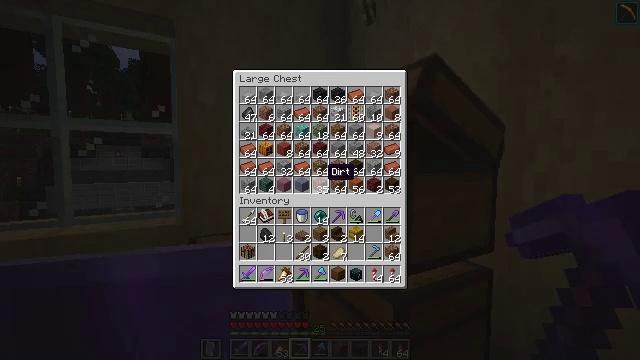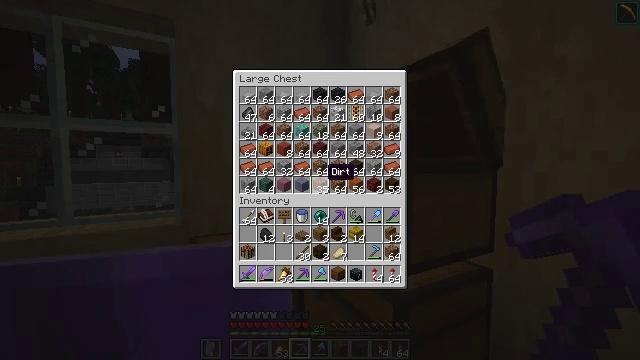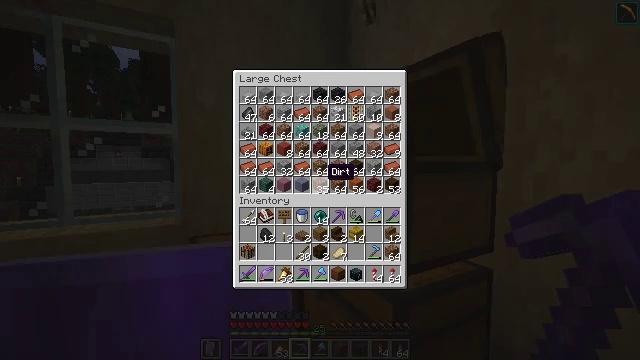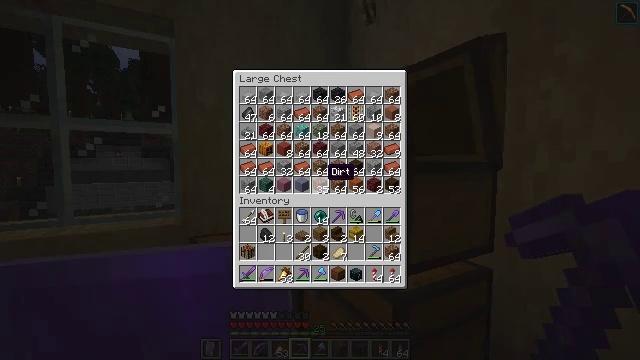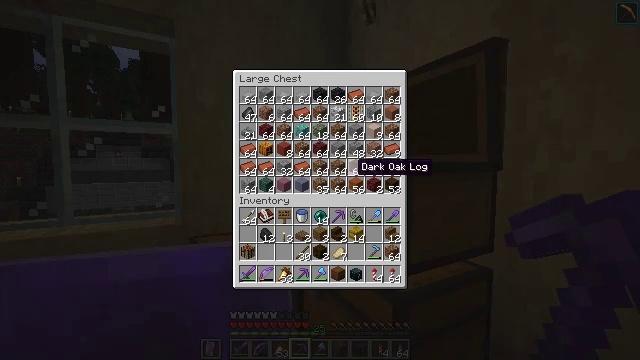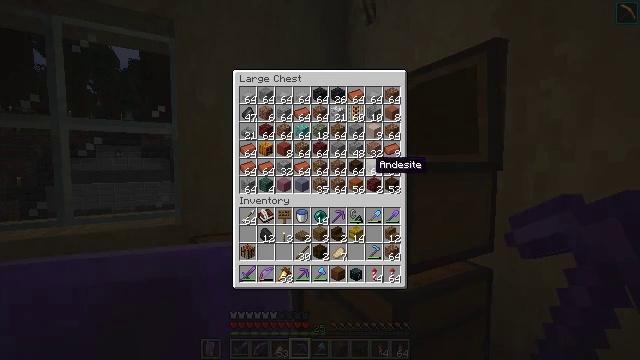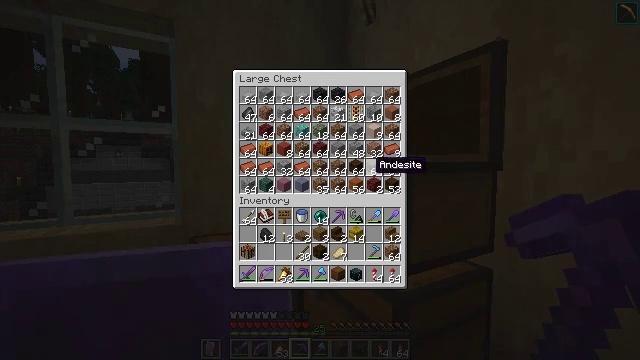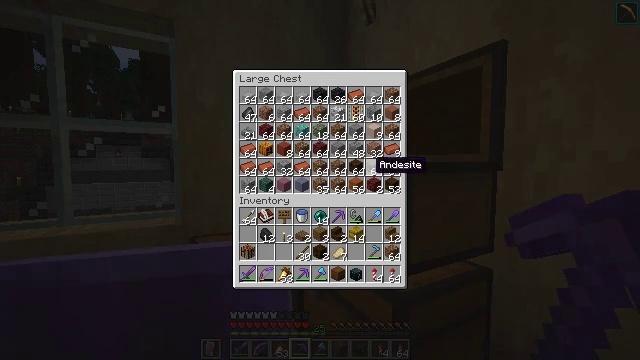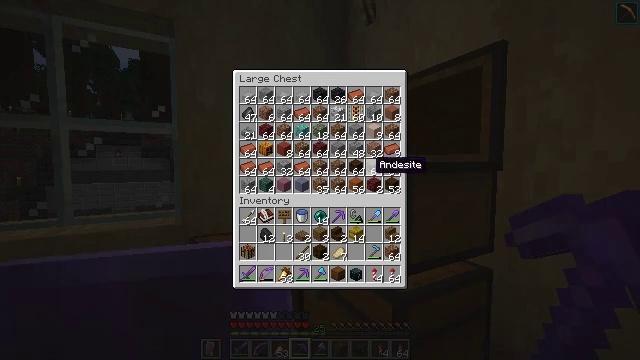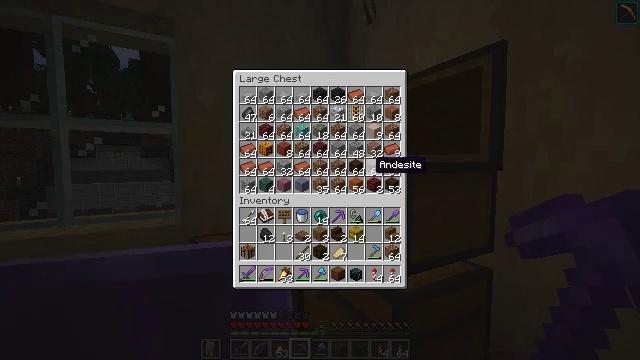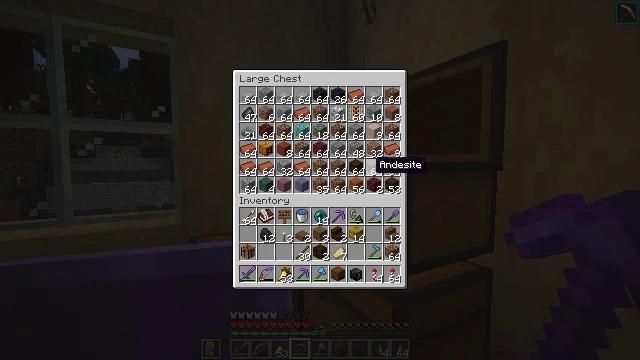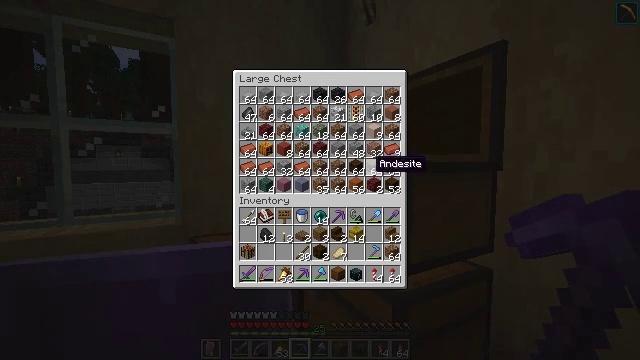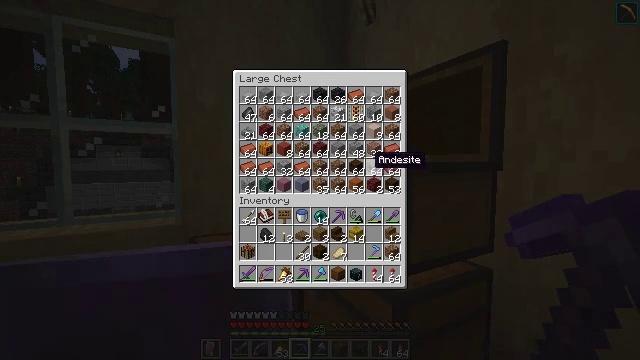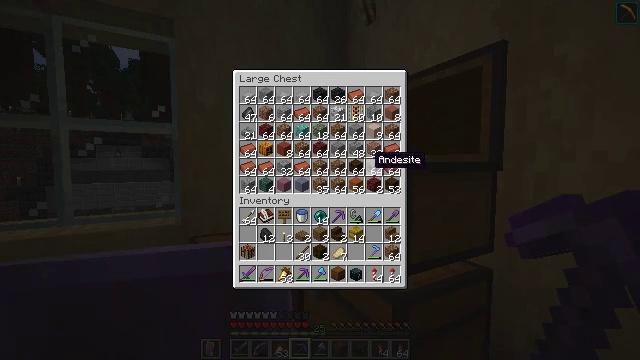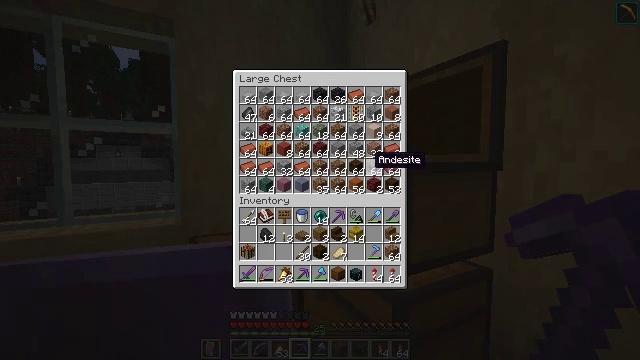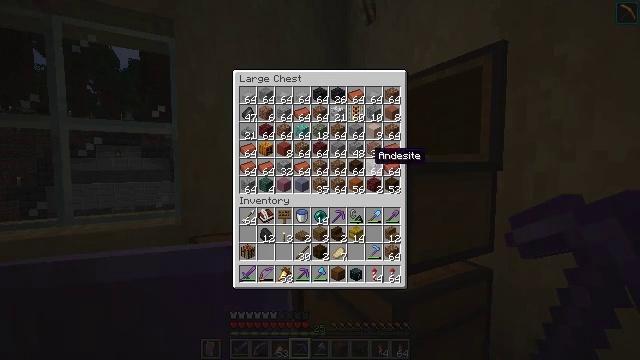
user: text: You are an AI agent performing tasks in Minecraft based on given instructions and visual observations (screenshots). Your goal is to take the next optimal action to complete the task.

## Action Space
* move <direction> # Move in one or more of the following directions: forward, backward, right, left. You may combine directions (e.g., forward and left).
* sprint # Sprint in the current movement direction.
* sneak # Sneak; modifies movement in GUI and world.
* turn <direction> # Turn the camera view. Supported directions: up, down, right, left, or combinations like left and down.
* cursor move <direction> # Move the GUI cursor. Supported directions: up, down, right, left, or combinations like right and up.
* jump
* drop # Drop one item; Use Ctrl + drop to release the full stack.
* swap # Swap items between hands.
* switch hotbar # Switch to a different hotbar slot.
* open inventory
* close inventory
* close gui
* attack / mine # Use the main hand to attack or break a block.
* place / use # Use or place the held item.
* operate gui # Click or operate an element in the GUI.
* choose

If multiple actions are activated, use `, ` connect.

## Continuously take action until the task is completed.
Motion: motion action
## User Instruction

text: Place dirt and gravel on the crafting grid to craft coarse dirt.
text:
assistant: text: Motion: no_op
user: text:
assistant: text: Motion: no_op
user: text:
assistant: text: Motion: no_op
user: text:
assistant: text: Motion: cursor move right
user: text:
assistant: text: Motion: cursor move right
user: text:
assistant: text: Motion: no_op
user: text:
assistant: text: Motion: no_op
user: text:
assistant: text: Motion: no_op
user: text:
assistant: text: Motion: no_op
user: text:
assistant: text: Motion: no_op
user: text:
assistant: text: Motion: no_op
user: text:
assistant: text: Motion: no_op
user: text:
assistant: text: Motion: no_op
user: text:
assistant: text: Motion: no_op
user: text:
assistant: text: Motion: no_op
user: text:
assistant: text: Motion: no_op
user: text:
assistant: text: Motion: no_op
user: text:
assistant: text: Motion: cursor move left
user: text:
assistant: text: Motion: cursor move left
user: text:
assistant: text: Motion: no_op
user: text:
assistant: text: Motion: no_op
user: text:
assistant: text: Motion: cursor move left
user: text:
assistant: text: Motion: cursor move left and up
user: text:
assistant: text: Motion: cursor move left and up
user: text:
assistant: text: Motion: cursor move up
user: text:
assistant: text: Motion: no_op
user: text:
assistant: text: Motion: no_op
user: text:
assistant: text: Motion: no_op
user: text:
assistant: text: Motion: no_op
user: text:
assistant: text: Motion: no_op